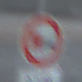
Verkehrszeichen: UeberholverbotKraftfahrzeuge
Zusatzzeichen unten: Entfernungsangaben2
Umgebung: Outdoor, Suburban
Tageszeit: Midday
Wetter: Overcast
Licht: Natural
Jahreszeit: NotSpecified
Kontrast: LowContrast